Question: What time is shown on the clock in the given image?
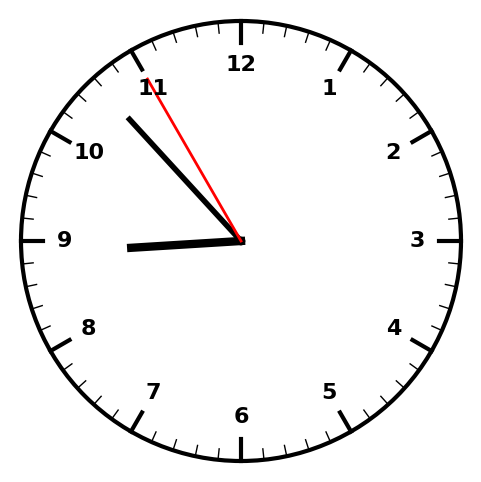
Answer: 08:52:55